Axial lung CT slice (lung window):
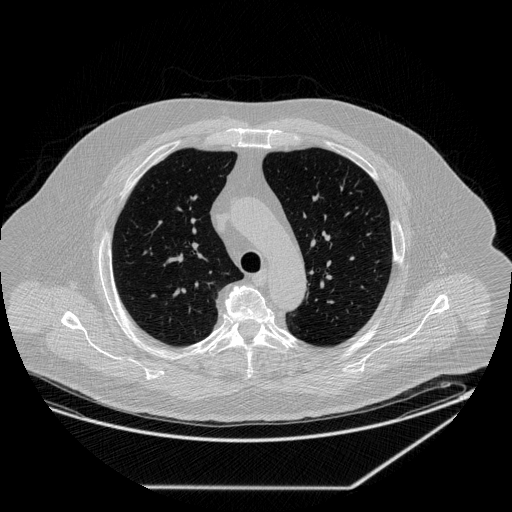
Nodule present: no